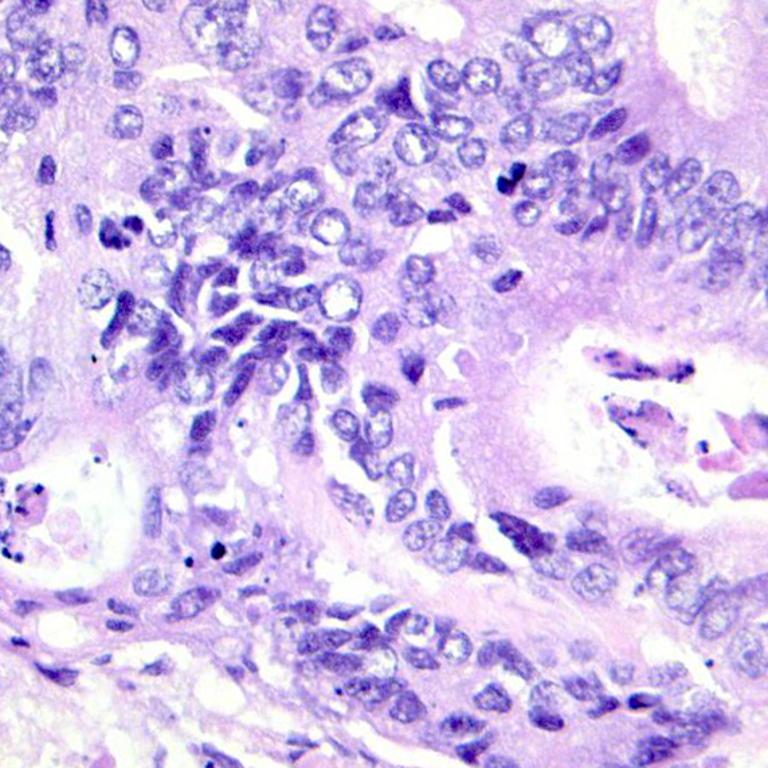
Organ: colon
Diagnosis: adenocarcinomas